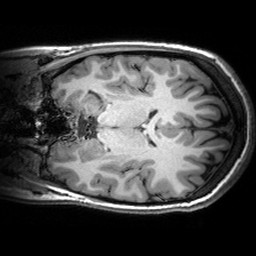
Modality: T1w
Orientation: coronal
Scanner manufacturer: siemens
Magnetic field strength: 3 T
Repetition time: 2.53 s
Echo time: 0.00299 s